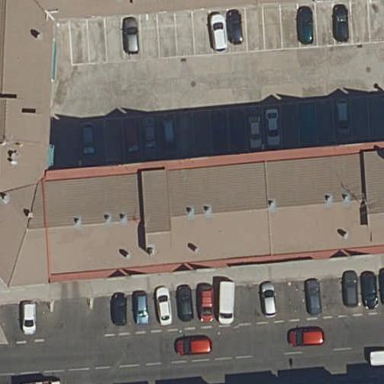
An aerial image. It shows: Public building.